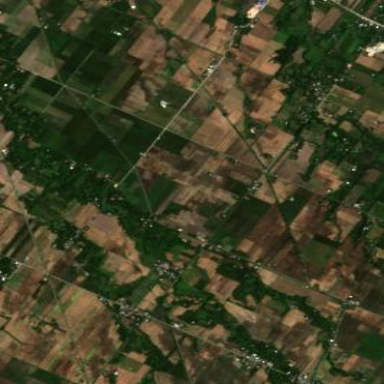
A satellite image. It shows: Farmland with crops.